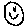
Label: smiley face